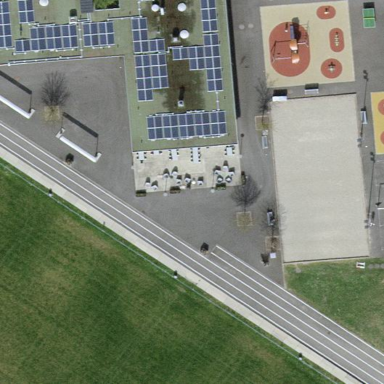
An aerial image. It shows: Asphalt track for athletics on leisure land.